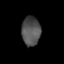
Tissue: lung
Cell type: Epithelial cells
Senescence score: 0.174
Nuclear area (px): 535
Mean DAPI intensity: 81.665